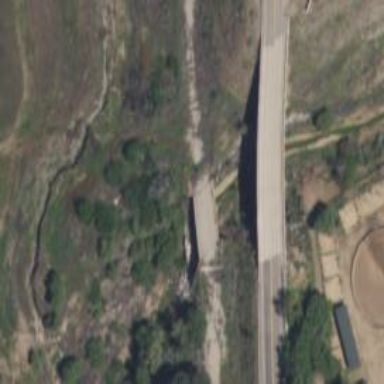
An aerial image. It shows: There is bridge in the image.